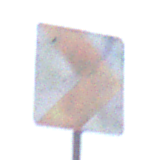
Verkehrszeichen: RichtungstafelnInKurvenKleinLinks
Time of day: MorningAfternoon
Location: Outdoor (Suburban)
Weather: Overcast
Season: NotSpecified
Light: Natural